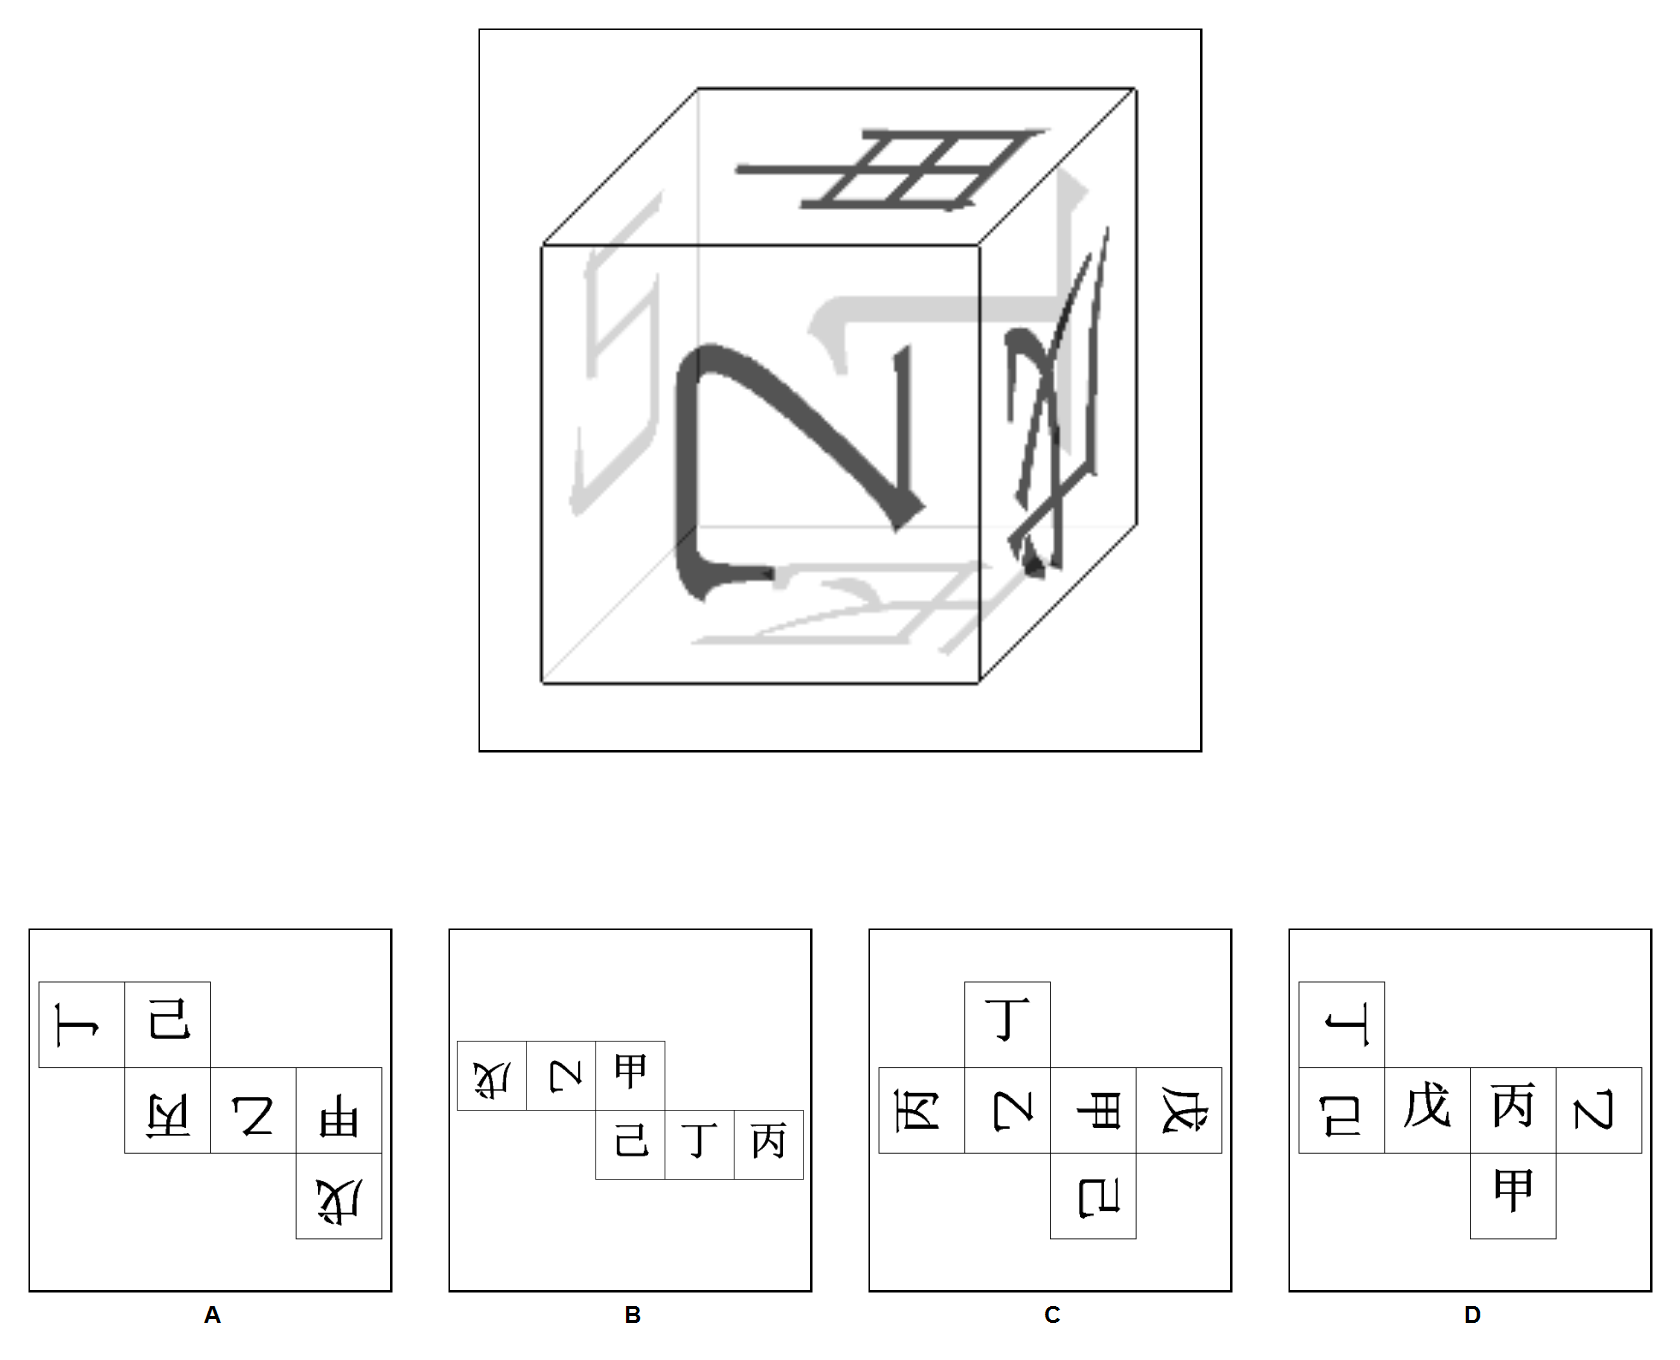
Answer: A